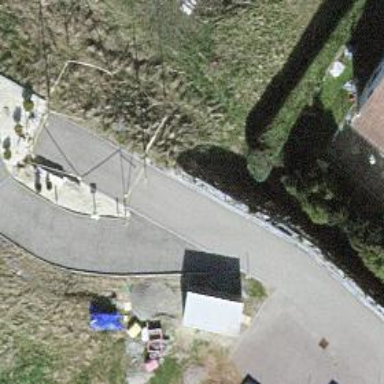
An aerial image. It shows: Hedge barrier.